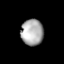
Tissue: lung
Cell type: Epithelial cells
Senescence score: 0.5814
Nuclear area (px): 577
Mean DAPI intensity: 169.506